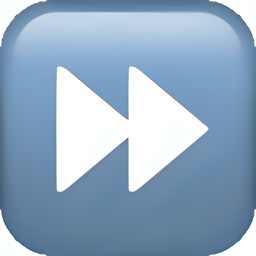
Name: black right pointing double triangle
Emoji: ⏩
Group: Symbols
Sub-group: av-symbol